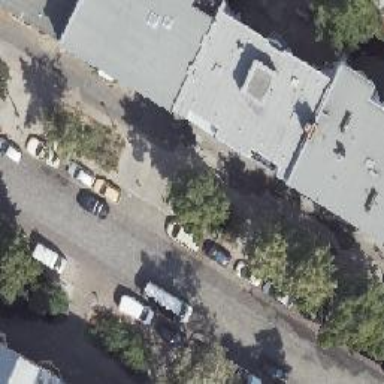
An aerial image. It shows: Street-side parking with sett surface.